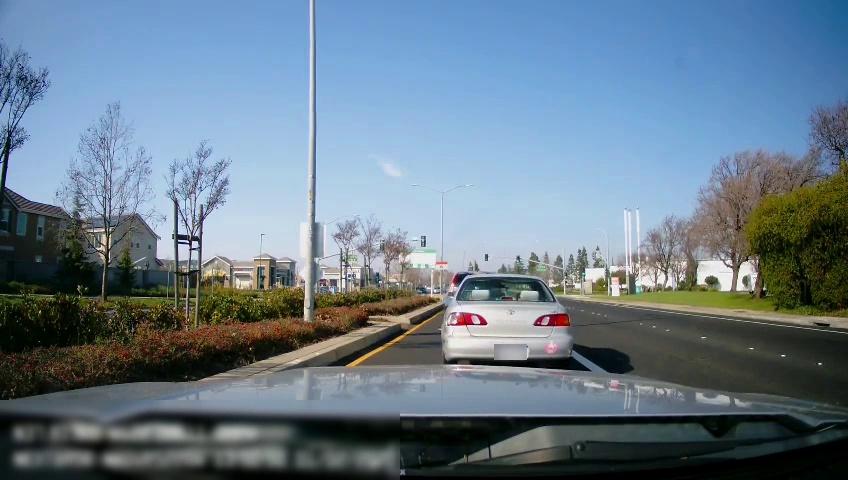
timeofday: Day
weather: Sunny
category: Drivable Space
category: Vehicles | SUV
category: Vehicles | Car
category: Lanes | Current Lane
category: Lanes | Alternate Lane
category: Lanes | Current Lane
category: Lanes | Current Lane
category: Traffic | Lights
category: Traffic | Lights